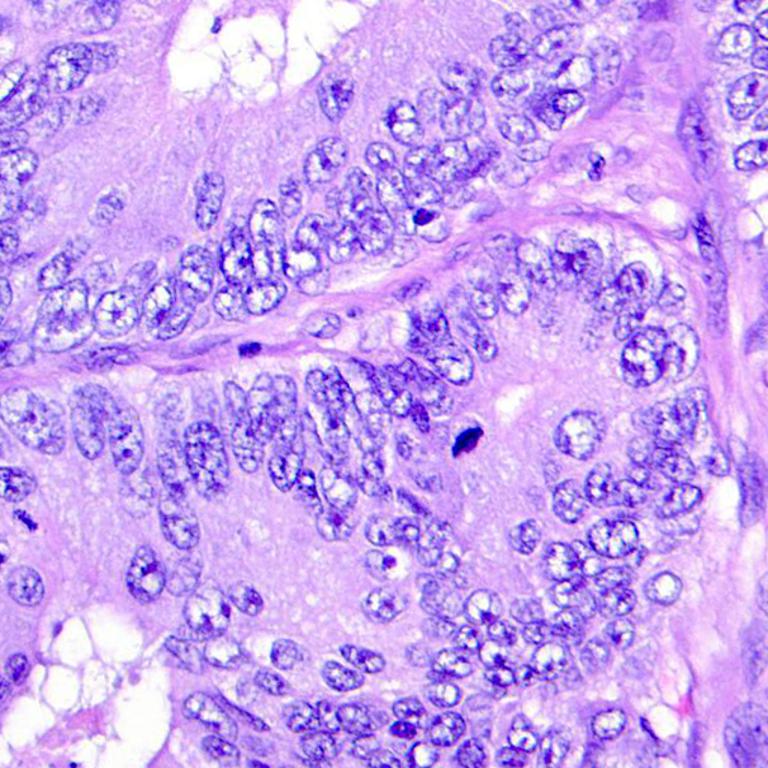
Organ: colon
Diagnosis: adenocarcinomas